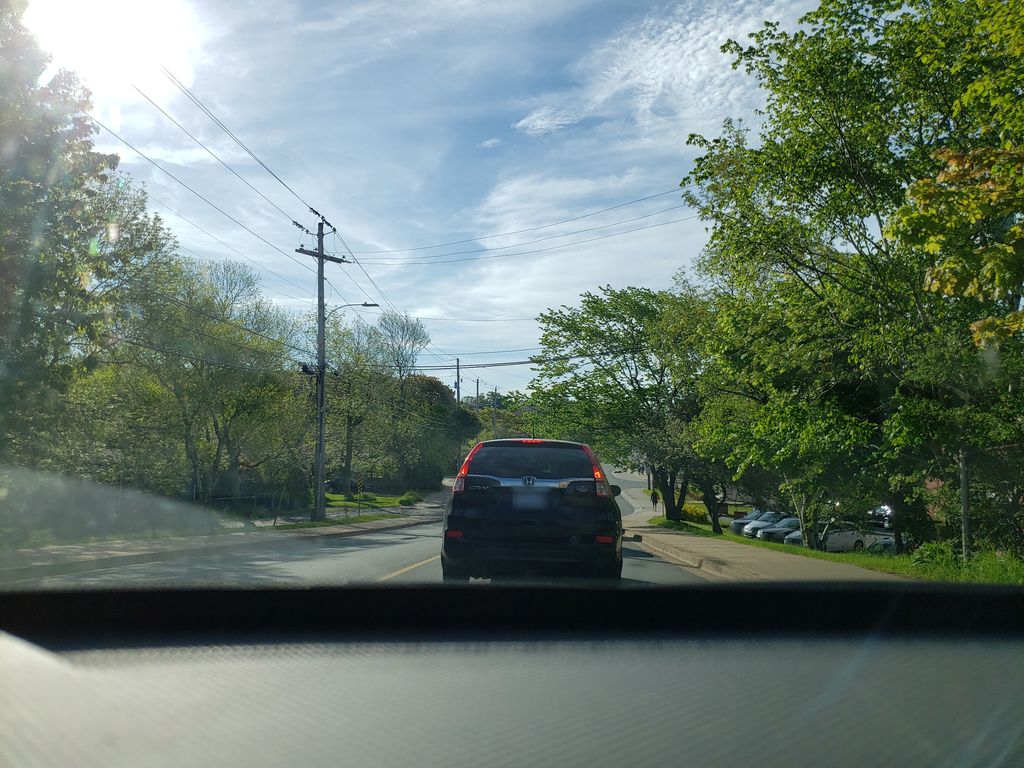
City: halifax